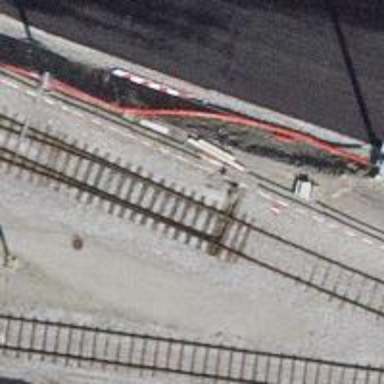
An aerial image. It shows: Railway switch.